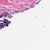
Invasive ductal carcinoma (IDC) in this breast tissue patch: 0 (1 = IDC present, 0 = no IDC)